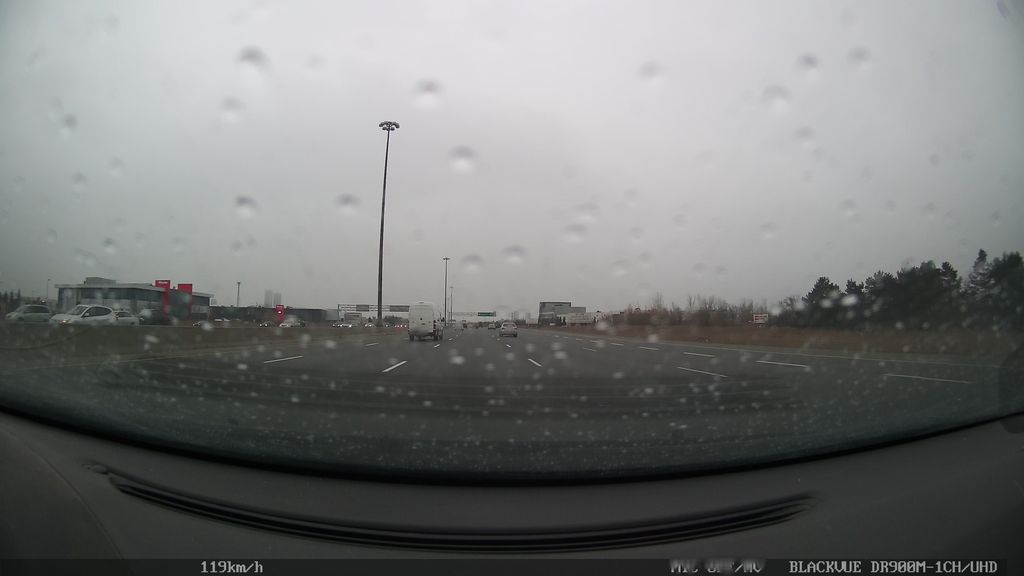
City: toronto